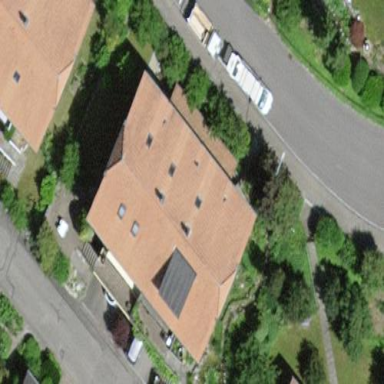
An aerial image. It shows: Simple and straightforward house.